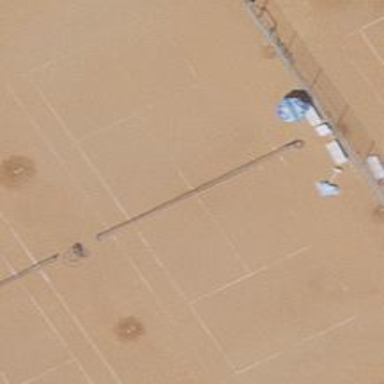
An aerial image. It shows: Tennis court on the leisure land pitch.